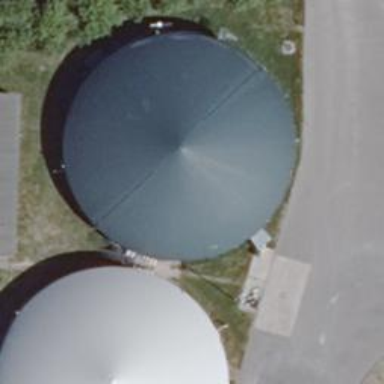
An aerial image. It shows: Dome-shaped digester building.